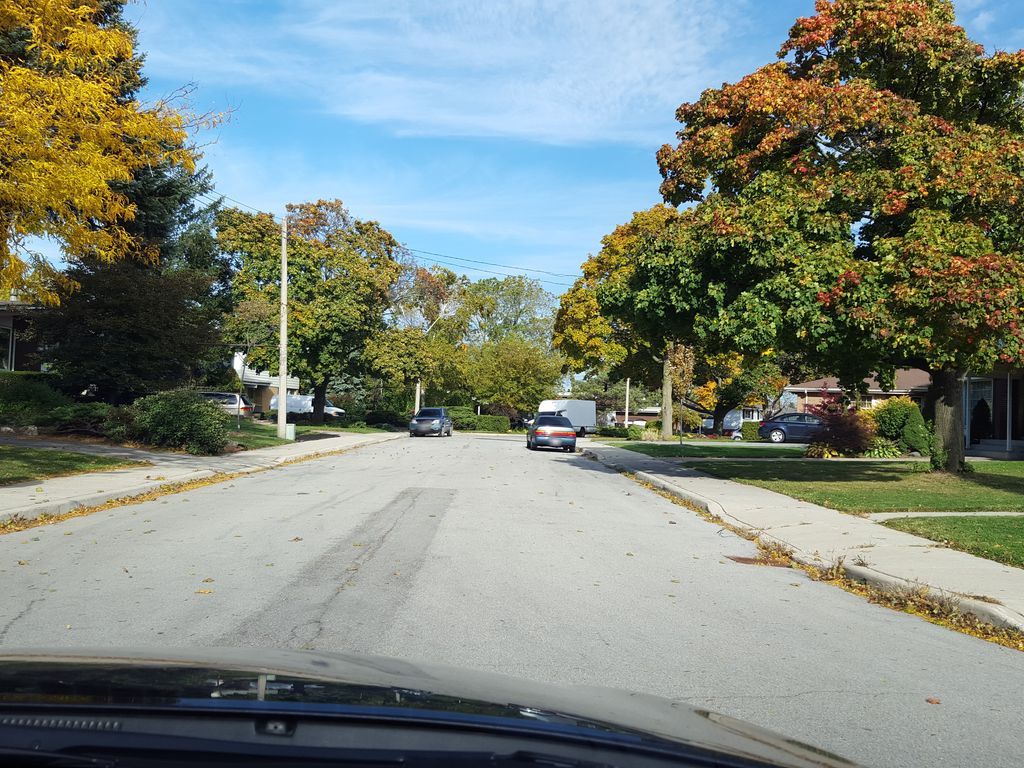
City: hamilton